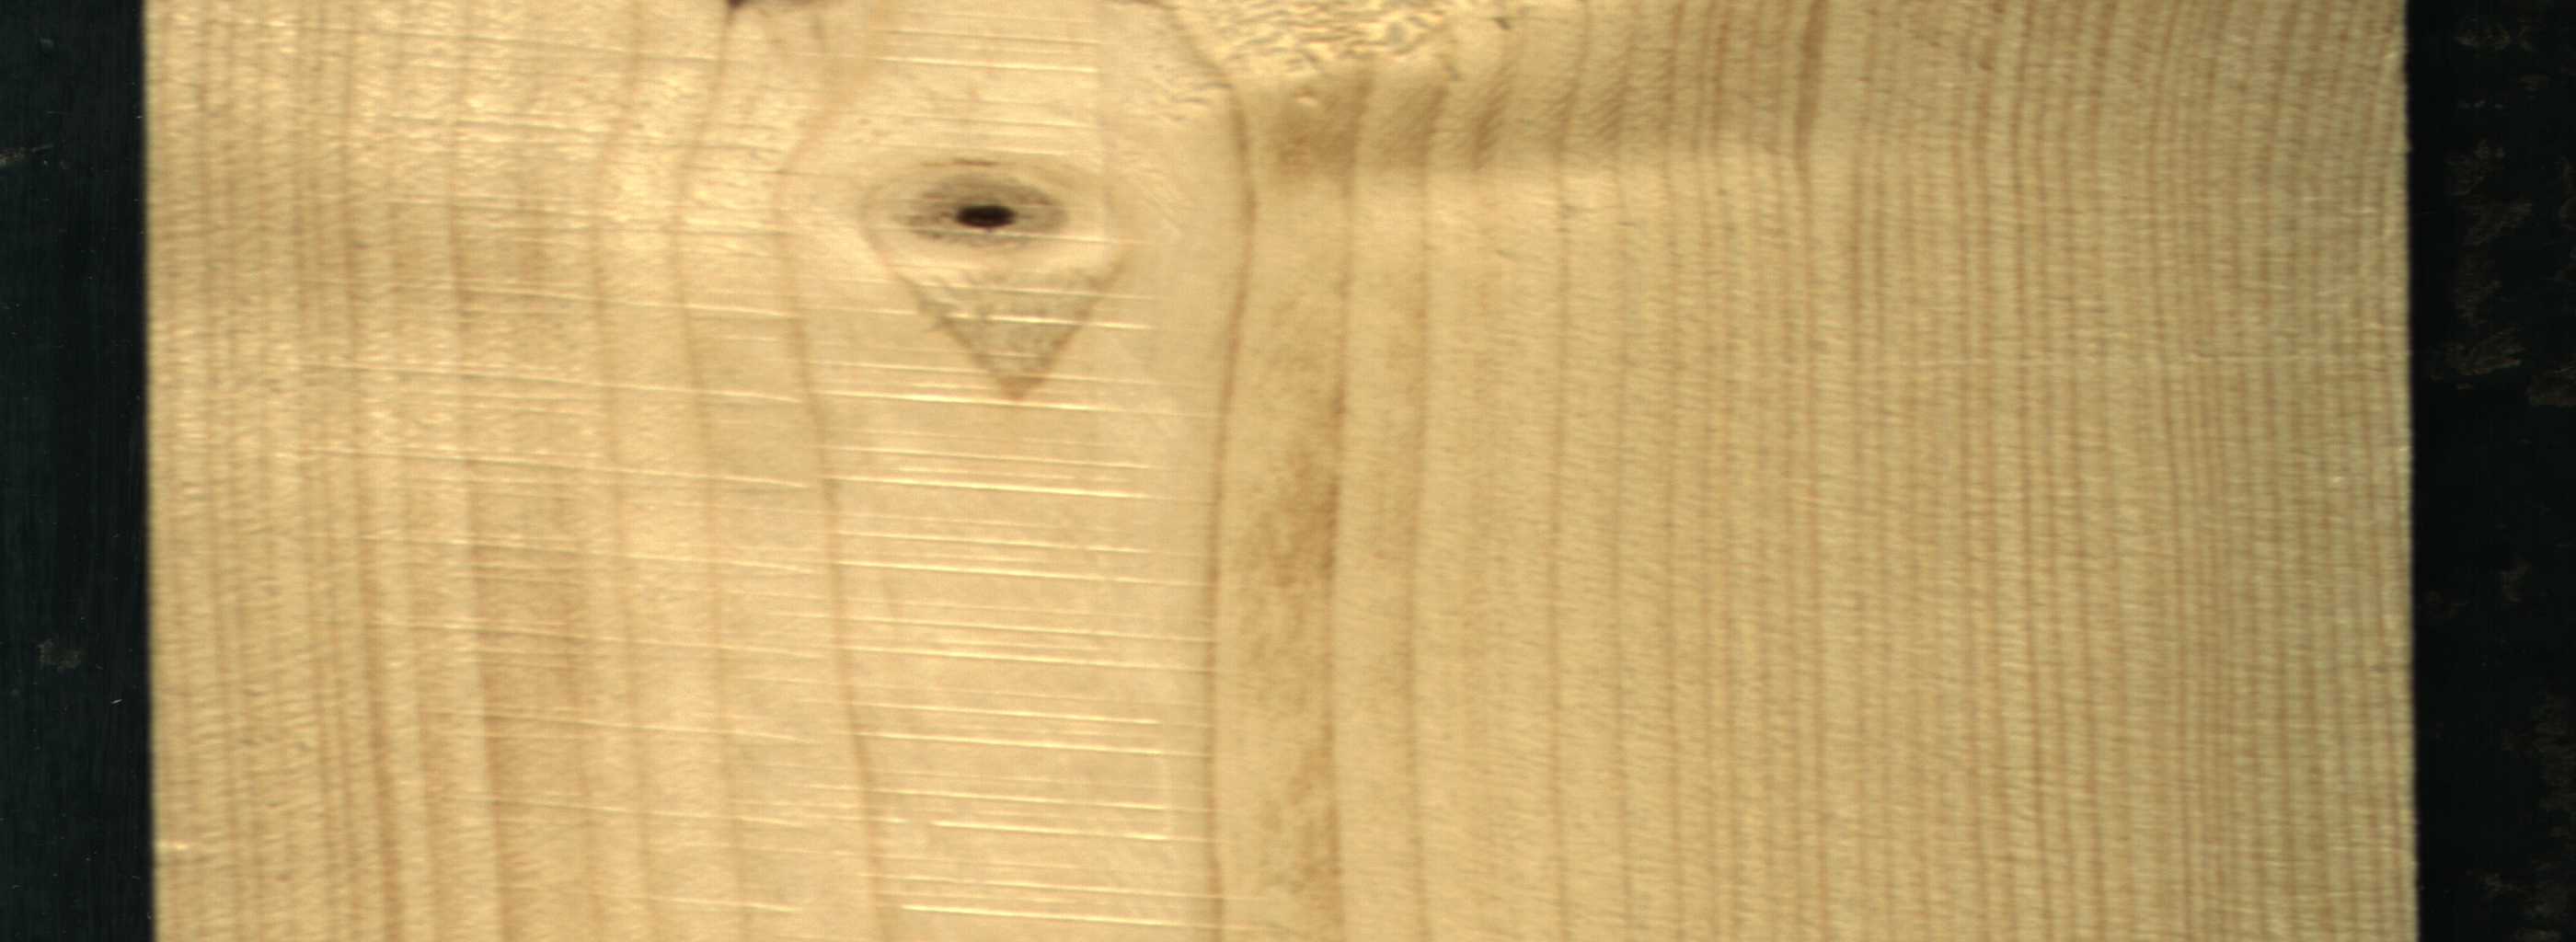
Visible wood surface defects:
Dead_Knot